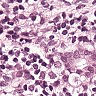
Metastatic tissue present: yes